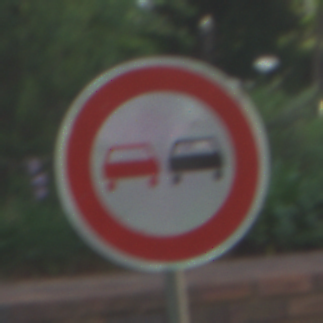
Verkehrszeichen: Ueberholverbot
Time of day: MorningAfternoon
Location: Outdoor (Urban)
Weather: PartlyCloudy
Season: NotSpecified
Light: Natural